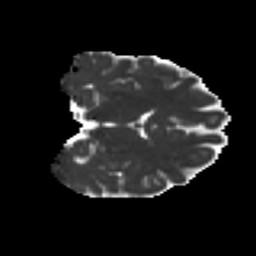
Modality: MD
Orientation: coronal
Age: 49
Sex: male
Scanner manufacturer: ge
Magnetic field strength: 3 T
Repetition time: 7.8 s
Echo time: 0.0611 s